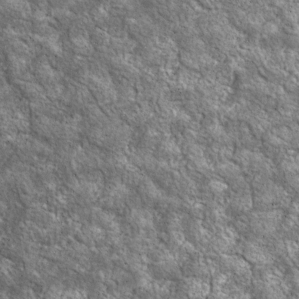
Label: non_frost